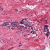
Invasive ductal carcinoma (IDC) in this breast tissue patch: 0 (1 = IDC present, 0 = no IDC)